Question: In my site I add sharethis plugin to share pages
My problem is to manage the image in sharing page, and seems that facebook take the first image and not my image.
this is my page
<URL>
In this page i have this meta tag
'''
<meta property="og:image" content="http://www.netafim.com/Data/Uploads/South Africa_sugarcane_share.png"/>
'''
this is my image in the meta tag
<URL>
But when sharing i see another image
[]
Why and how can i manage my sharing image?
thanks
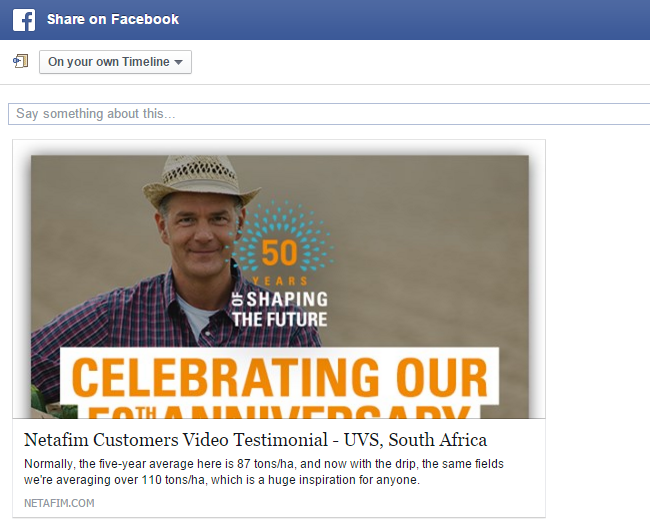
Answer: Rename the image filename without any whitespace characters(ie. in filename)
So far, all it could is just the title and description of it. And since it can't scrape the image(due to the space in the image filename), it has fallen back to the default image for your website, which is
<URL>
Hope this helps. :)